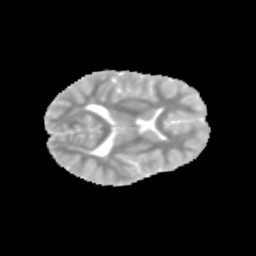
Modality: MD
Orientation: axial
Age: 10
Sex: male
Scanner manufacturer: siemens
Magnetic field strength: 3 T
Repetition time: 3.8 s
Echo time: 0.07 s